Question: I need to write a java code that get a 2D array as a matrix and check every rows and columns and find the number that its the max at the rows but the min at the cols.
For example, the 13 is the min at col and max at the row:

I wrote the code but I get lost:
'''
import java.util.Scanner;
public class maxmin {
public static Scanner input = new Scanner(System.in);
public static void main(String[] args) {
System.out.println("enter matrix size ");
int num = input.nextInt();
int num1 = input.nextInt();
maxMin(num, num1);
}
private static void maxMin(int num, int num1) {
int max = 0;
int min = 0;
int[][] matrix = new int[num][num1];
System.out.println("ENTER ARRAY NUMBERS");
for (int i = 0; i < matrix.length; i++) {
for (int j = 0; j < matrix[0].length; j++) {
matrix[i][j] = input.nextInt();
}
}
for (int i = 0; i < matrix.length; i++) {
for (int j = 0; j < matrix[0].length; j++) {
if (matrix[i][j] >= max) {
max = matrix[i][j];
for (int a = 0; a < matrix.length; a++) {
if (matrix[i][a] <= min) {
min = matrix[i][a];
}
if (max == min) {
System.out.println(max);
}
}
}
}
}
}
}
'''
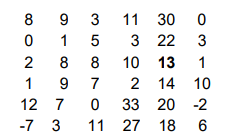
Answer: So first thing. Since you are trying to find a number that is MAX at row and MIN at column, it means you are trying to find multiple numbers. As such, there should be some resetting code for resetting the max and min in order to find new max and min.
Then, what you need to think about is HOW you are gonna find it. Since it must be max in the column first, you have to iterate all positions in each row first while recording the max position. Then you iterate that particular column associated with the max position in that row. You get it? You ONLY iterate the column again (beside the first time) when you finish an entire row first and know the position.
@Alex Rudenko notes that since there are negative numbers in the matrix, an initial value of max and min should default to
'''
int max = Integer.MIN_VALUE;
int min = Integer.MAX_VALUE;
'''
which is essential for the below code to work.
So the code for the last block should look something like this:
'''
for (int i = 0; i < matrix.length; i++){
for (int j = 0; j < matrix[0].length; j++){
if (matrix[i][j] > max){
max = matrix[i][j];
maxPos = j; //declare this beforehand
}
}
for (int a = 0; a < matrix.length; a++ ){
if( matrix[a][maxPos] < min){
min = matrix[a][maxPos];
}
}
if(max == min) {
System.out.println(matrix[i][maxPos]);
max = Integer.MIN_VALUE;
min = Integer.MAX_VALUE;
}
}
'''
That's it! There could be something down to avoid repetition on already checked position, but this is the central logic of this operation.
Also, I assume you are only printing the max&min number. You can also save those numbers in an array or something if you need to use it later.
Since you are trying to learn, I would suggest refrain from using advanced methods. This is a helpful basic to solidify you coding muscle.